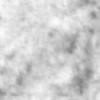
Label: no_change